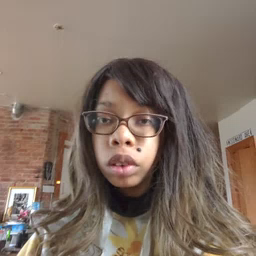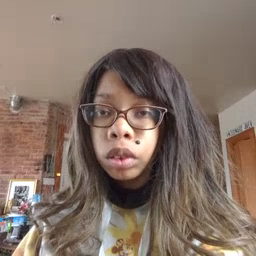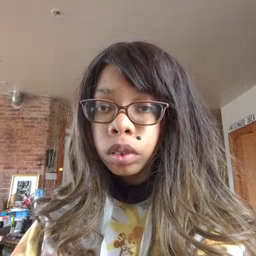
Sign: because